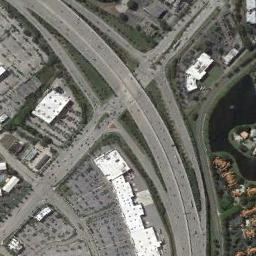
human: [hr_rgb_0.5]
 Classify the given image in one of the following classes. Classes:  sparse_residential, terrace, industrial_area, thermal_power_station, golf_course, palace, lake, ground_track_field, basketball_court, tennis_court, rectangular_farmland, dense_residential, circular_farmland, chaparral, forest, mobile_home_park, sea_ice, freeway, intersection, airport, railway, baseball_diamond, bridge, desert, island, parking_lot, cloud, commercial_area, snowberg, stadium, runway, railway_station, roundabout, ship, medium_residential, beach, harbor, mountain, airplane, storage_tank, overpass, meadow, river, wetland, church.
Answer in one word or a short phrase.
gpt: overpass